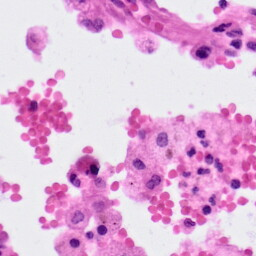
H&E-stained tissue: Lung